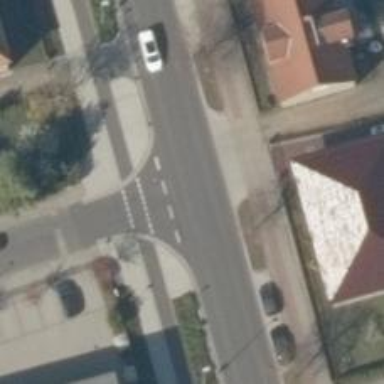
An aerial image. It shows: Tertiary road with asphalt surface. There are sidewalks on both sides and cycle track.